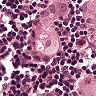
Metastatic tissue present: yes